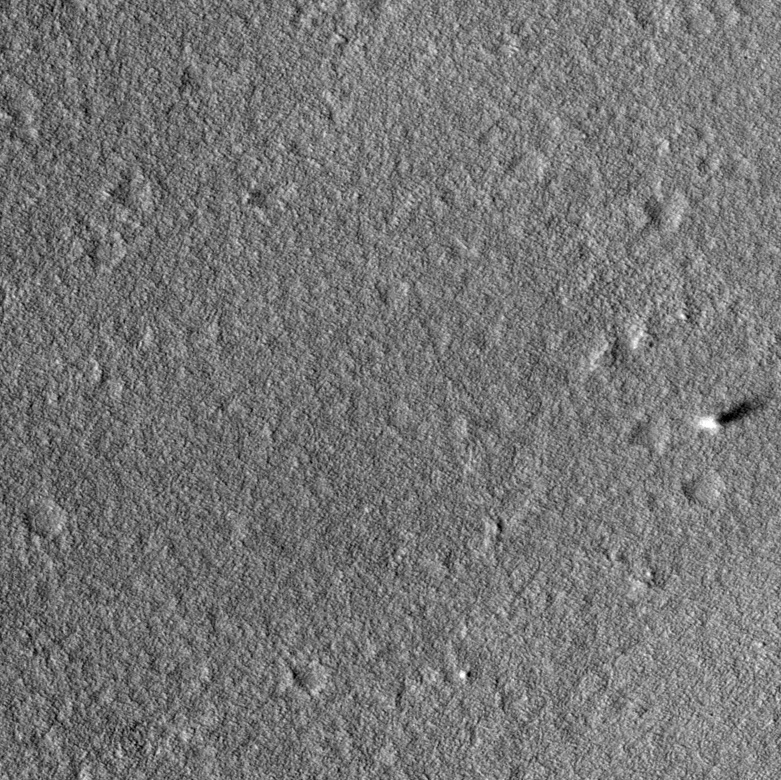
Label: dustdevil